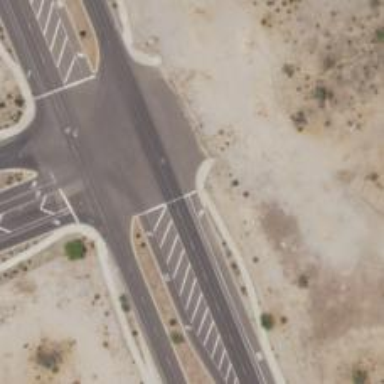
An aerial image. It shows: Solid stop line on the road.